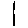
Label: line